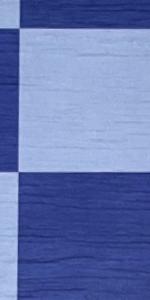
Label: Empty